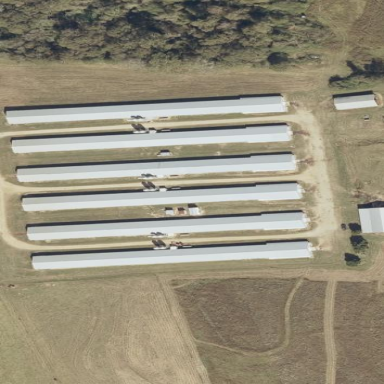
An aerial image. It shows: Feedlot within farmyard.